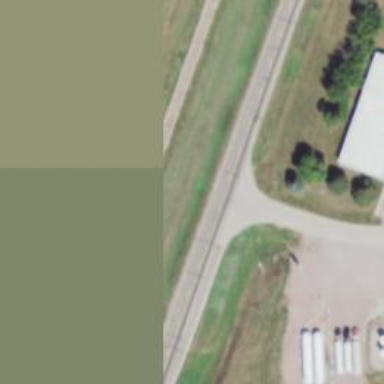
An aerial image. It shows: Primary highway.